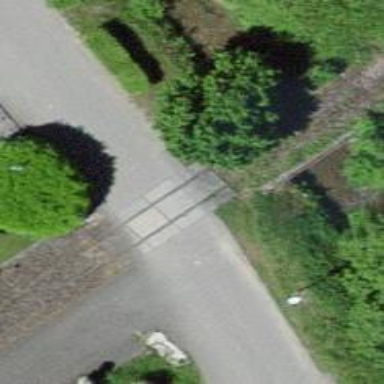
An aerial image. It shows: Disused railway bridge with one track.